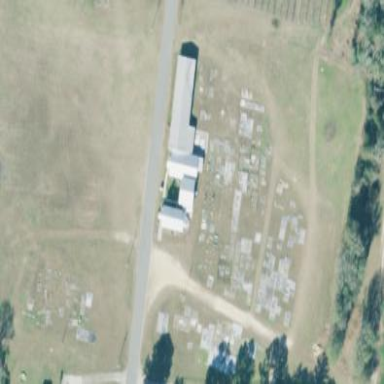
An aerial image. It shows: Cemetery.